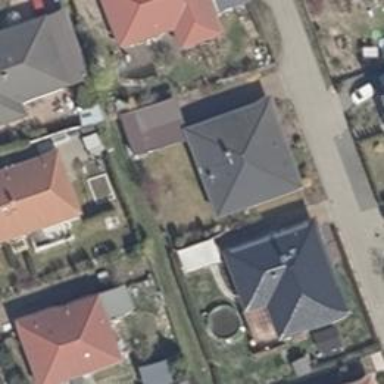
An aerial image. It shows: Detached building with hipped roof.